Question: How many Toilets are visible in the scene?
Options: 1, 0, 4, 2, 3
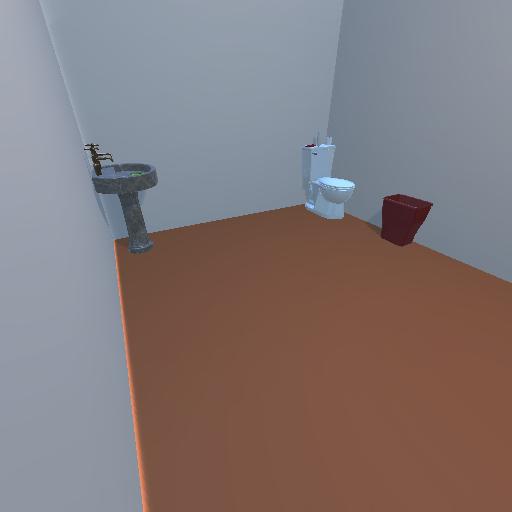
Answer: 1